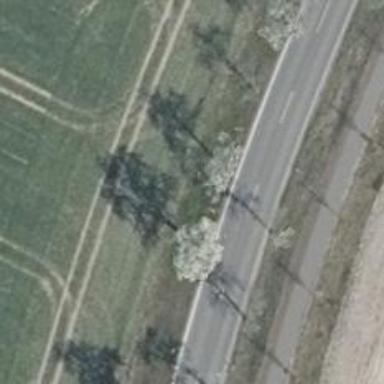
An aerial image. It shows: Row of trees in natural setting.